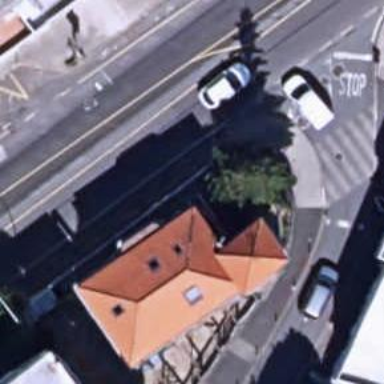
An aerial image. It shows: Bus stop with platform for public transport.